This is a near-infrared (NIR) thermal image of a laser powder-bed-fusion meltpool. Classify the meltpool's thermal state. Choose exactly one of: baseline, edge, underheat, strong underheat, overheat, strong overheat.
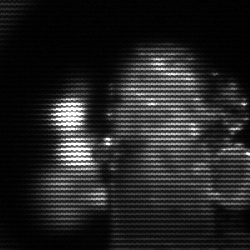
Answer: strong underheat